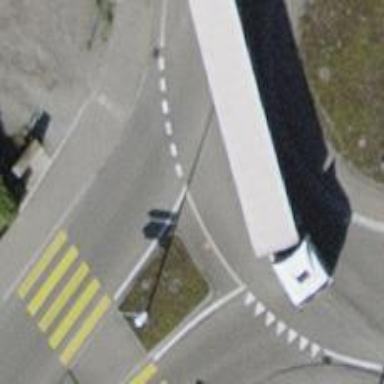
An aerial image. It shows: Primary highway with asphalt surface leading to roundabout. There are separate sidewalks along the road.